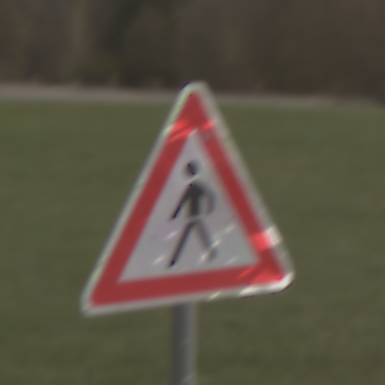
Verkehrszeichen: FussgaengerRechts
Umgebung: Outdoor, Suburban
Tageszeit: MorningAfternoon
Wetter: Overcast
Licht: Natural
Jahreszeit: NotSpecified
Kontrast: LowContrast